Aerial crown-view tile of a tropical tree (Barro Colorado Island, Panama), acquired 20240918:
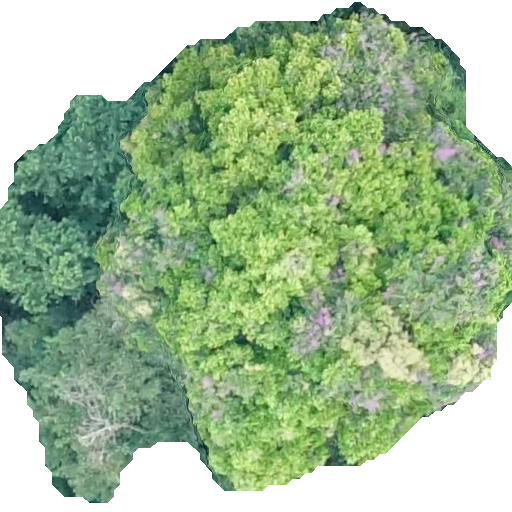
Species: Prioria copaifera
GBIF accepted scientific name: Prioria copaifera
Crown area: 310.055 m²